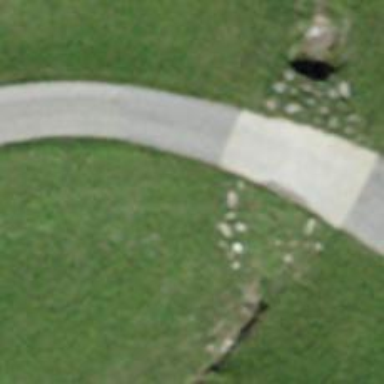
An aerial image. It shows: Unclassified road on bridge.